Field crop: maize
Growth stage: 2
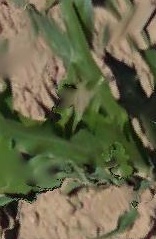
Species: maize